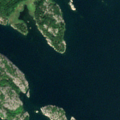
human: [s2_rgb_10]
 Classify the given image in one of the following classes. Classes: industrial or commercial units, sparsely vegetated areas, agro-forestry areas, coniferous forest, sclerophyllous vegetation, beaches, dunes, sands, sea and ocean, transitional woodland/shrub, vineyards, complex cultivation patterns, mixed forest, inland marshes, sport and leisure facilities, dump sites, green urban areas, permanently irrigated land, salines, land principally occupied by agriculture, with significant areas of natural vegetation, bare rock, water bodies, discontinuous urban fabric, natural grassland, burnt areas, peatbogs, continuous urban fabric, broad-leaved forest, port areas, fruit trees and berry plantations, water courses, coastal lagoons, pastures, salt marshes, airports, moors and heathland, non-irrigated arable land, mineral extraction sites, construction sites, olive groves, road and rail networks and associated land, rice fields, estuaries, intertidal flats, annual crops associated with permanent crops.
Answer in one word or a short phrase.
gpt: broad-leaved forest, mixed forest, bare rock, sea and ocean